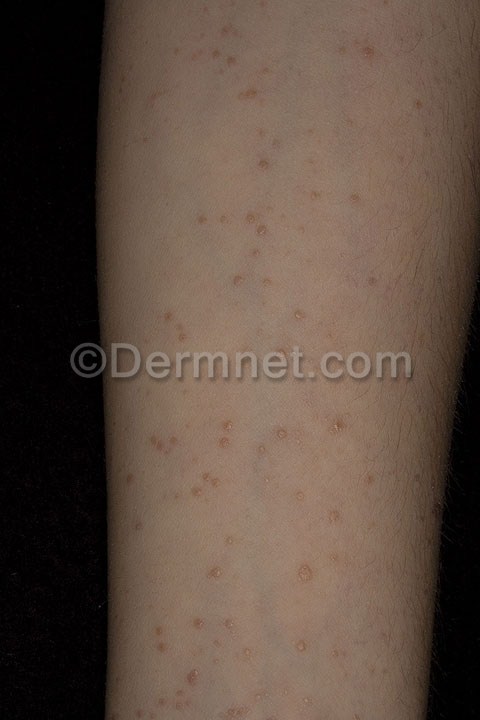
Disease: Psoriasis pictures Lichen Planus and related diseases